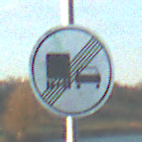
Verkehrszeichen: EndeUeberholverbotKraftfahrzeuge
Umgebung: Outdoor, RoadRail
Tageszeit: SunriseSunset
Wetter: PartlyCloudy
Licht: Natural
Jahreszeit: NotSpecified
Kontrast: HighContrast